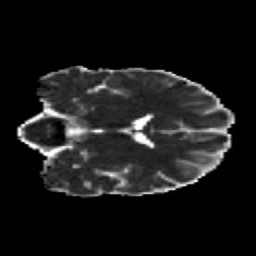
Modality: MD
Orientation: coronal
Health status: healthy
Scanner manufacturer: siemens
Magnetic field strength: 3 T
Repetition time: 10.6 s
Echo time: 0.092 s